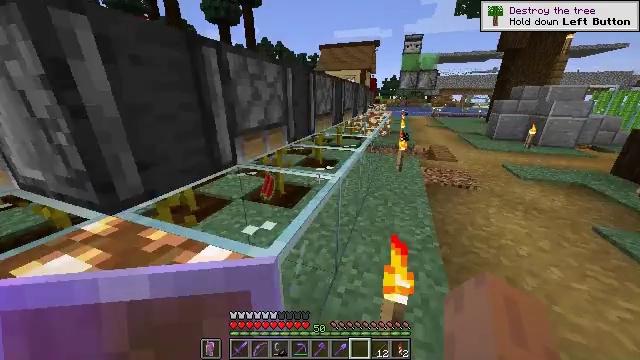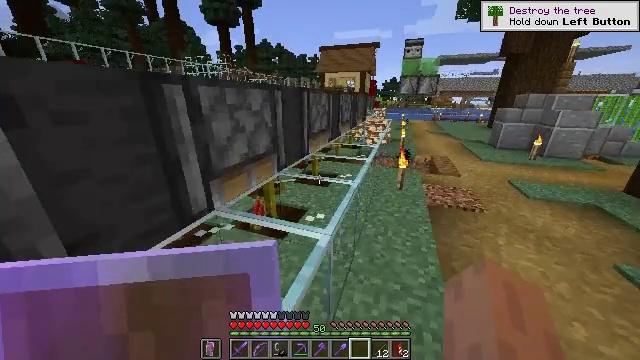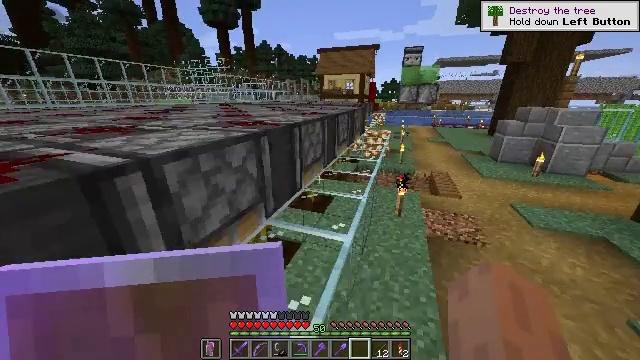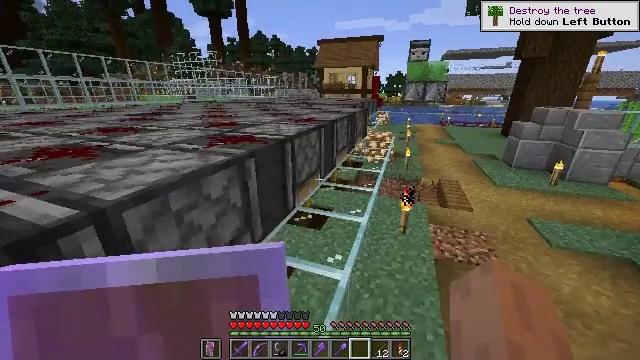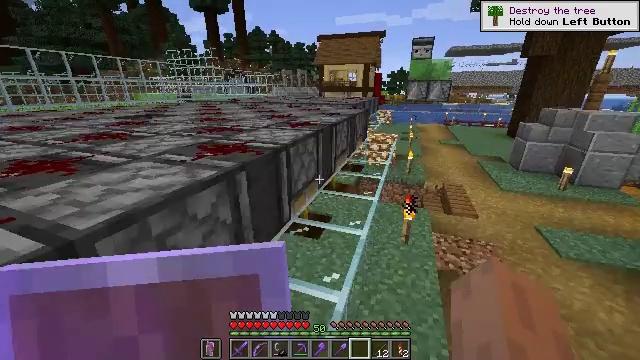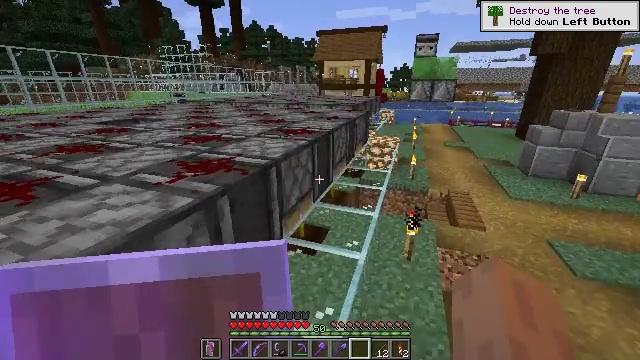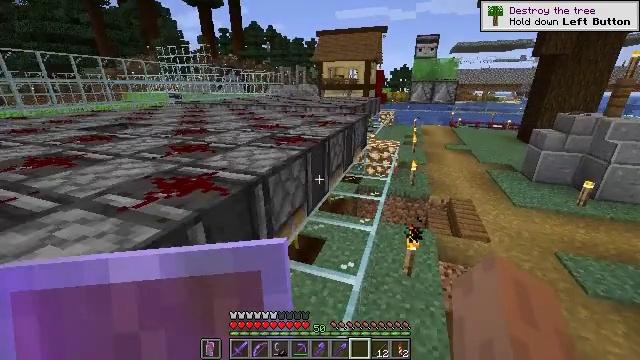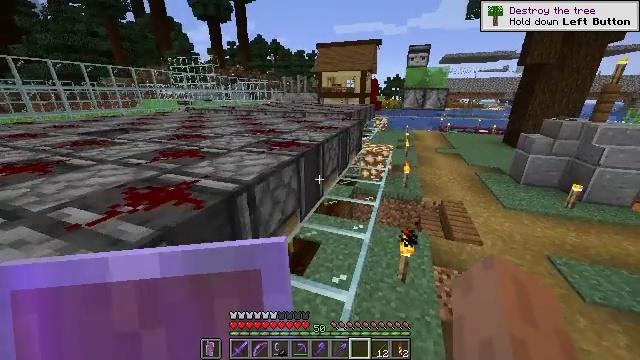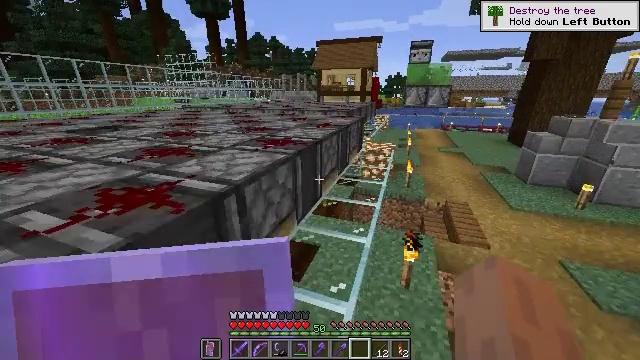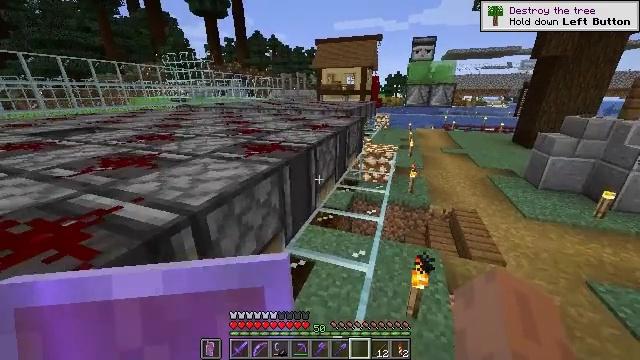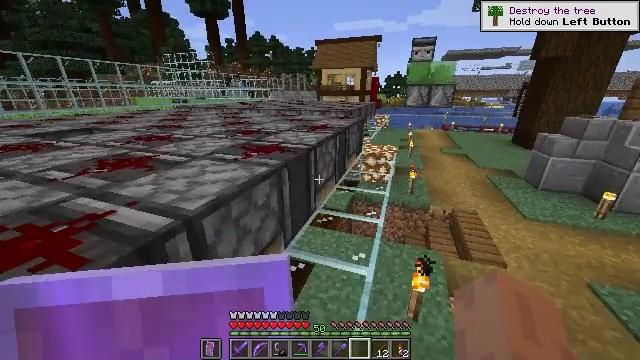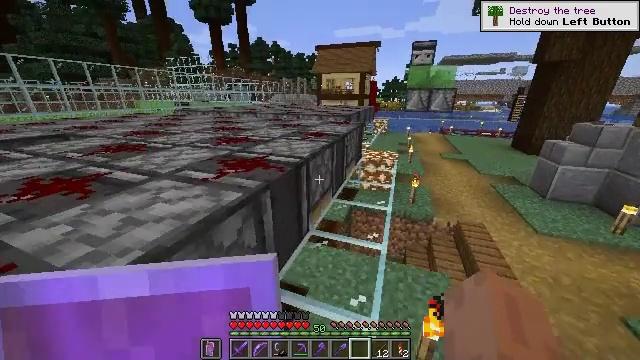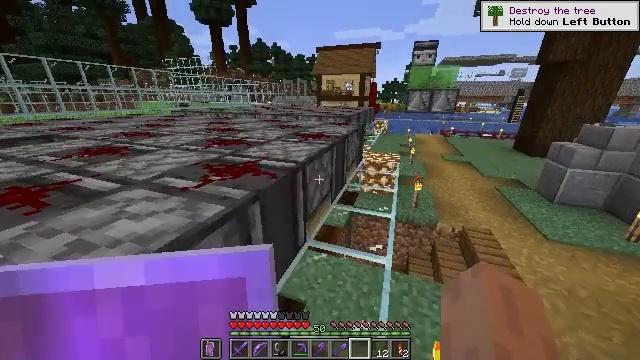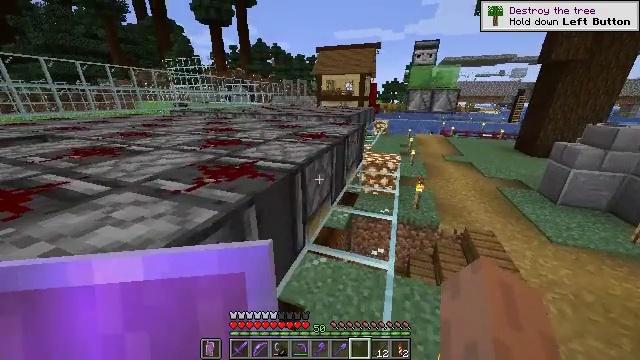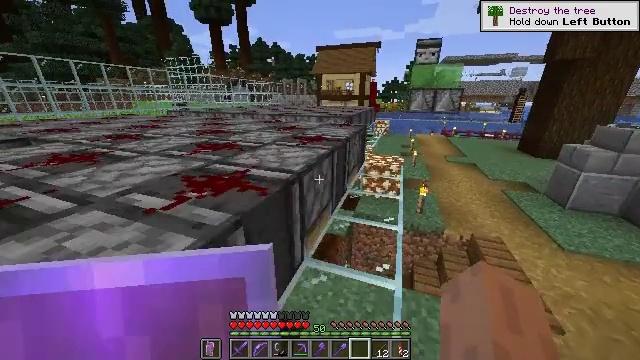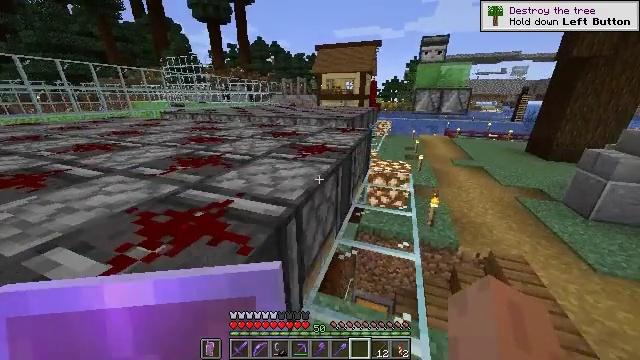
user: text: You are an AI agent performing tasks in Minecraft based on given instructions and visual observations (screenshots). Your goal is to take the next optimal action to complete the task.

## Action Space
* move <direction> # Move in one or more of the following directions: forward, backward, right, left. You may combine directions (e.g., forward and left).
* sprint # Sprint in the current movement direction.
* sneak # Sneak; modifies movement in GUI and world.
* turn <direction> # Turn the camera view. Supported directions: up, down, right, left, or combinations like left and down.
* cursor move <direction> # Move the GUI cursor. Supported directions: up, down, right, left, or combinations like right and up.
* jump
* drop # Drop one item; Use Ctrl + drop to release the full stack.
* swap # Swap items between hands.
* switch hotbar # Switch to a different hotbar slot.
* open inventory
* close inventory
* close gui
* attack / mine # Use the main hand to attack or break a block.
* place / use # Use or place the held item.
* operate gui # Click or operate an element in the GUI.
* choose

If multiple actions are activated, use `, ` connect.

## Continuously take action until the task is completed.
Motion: motion action
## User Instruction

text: Open the crafting table to make a purple banner.
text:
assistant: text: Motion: move forward, sprint, jump
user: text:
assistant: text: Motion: move forward, sprint, jump
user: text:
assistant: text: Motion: move forward, sprint, jump
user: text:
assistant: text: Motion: move forward, sprint, jump
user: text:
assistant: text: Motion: move forward, sprint, jump
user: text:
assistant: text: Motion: move forward, sprint
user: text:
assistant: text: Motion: move forward, sprint
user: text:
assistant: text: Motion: move forward, sprint
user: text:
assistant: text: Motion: move forward, sprint
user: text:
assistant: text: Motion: move forward, sprint
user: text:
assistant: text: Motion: move forward, sprint
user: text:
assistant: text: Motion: move forward, sprint
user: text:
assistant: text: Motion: move forward, sprint
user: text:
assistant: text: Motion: move forward, sprint
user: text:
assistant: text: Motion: move forward, sprint
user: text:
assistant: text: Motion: move forward, sprint
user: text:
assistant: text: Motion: move forward, sprint, open inventory
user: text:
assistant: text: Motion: move forward, sprint, open inventory
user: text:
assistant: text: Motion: move forward, open inventory
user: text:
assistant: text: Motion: move forward, open inventory
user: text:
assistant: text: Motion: turn right and down
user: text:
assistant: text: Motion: turn right and down
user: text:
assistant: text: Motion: turn down
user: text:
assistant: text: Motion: turn down
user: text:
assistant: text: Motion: turn down
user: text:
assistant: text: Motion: sneak, turn down
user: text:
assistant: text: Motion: sneak
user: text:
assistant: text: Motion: sneak, turn left
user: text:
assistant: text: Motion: sneak
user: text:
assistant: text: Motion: sneak